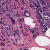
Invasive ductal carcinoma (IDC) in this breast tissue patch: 1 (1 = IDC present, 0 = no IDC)